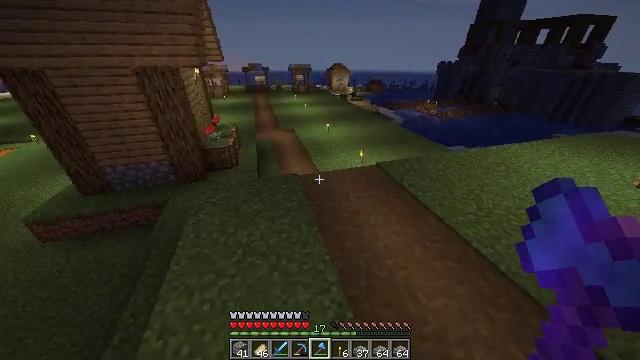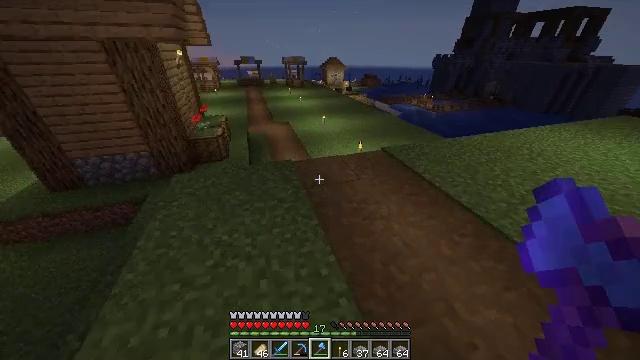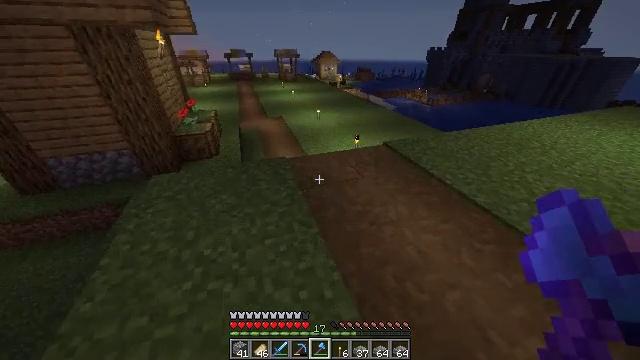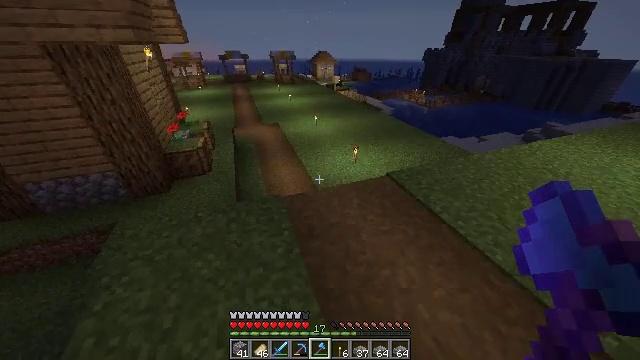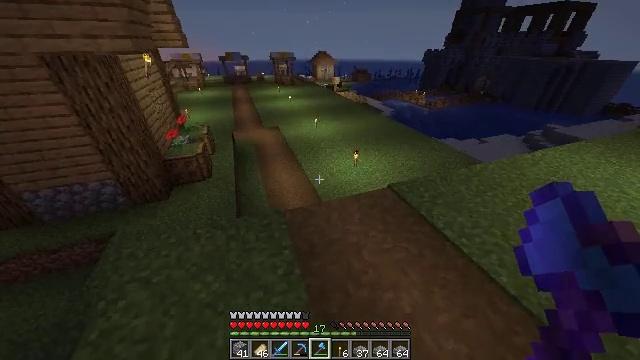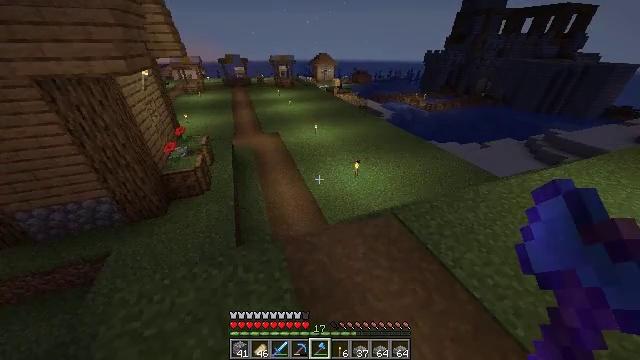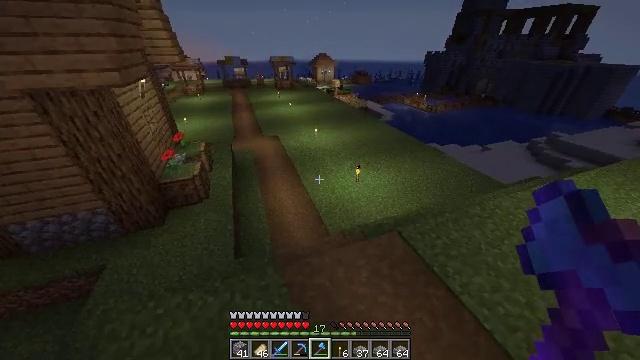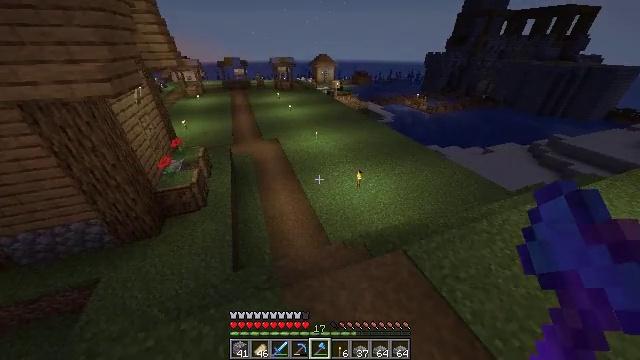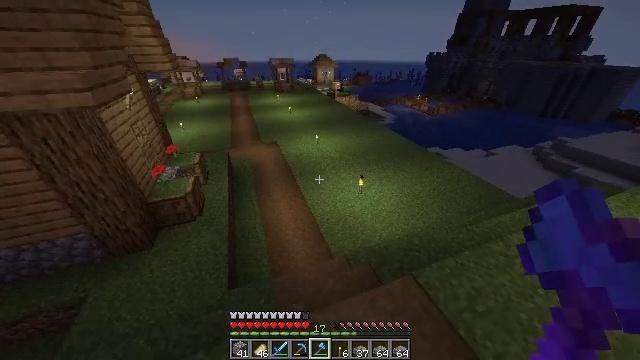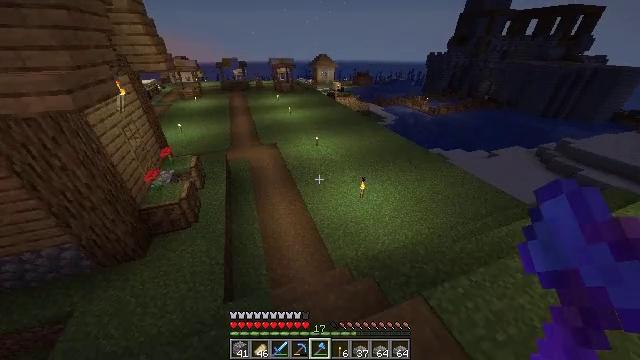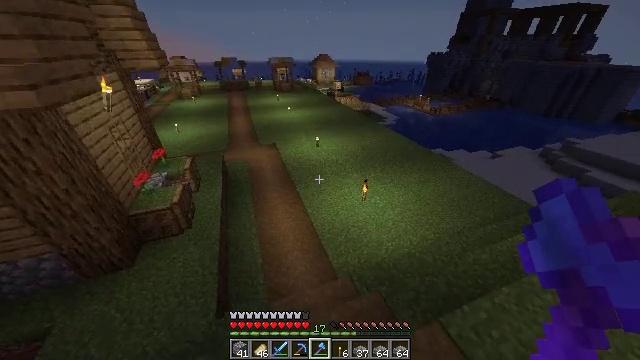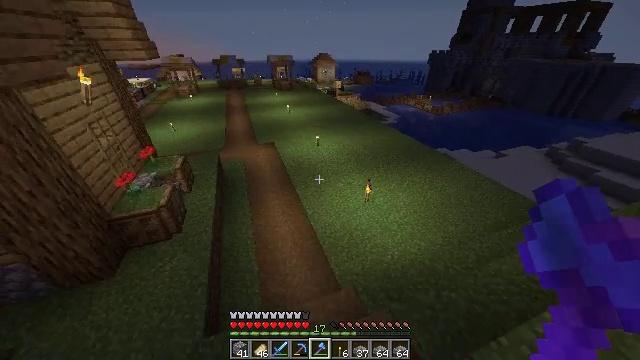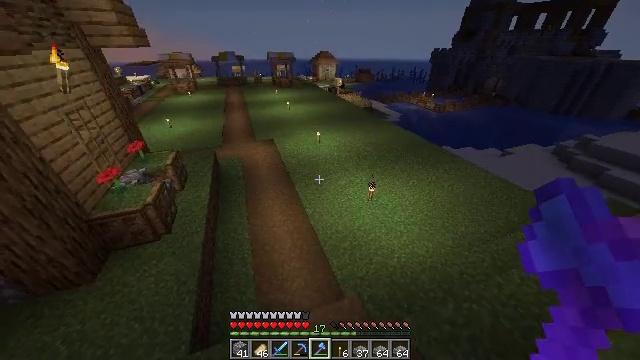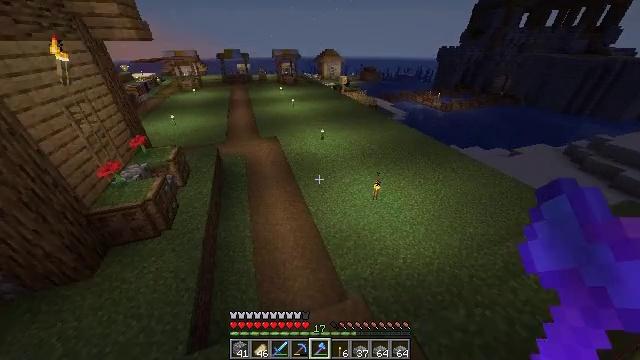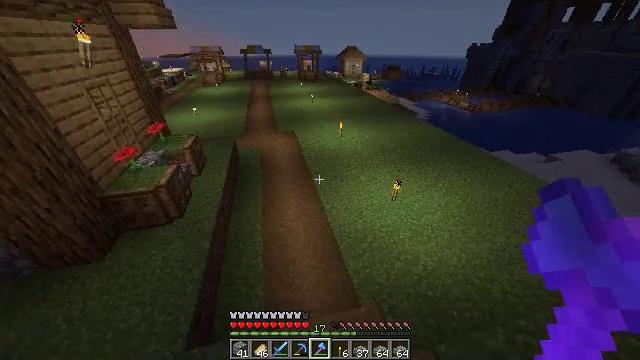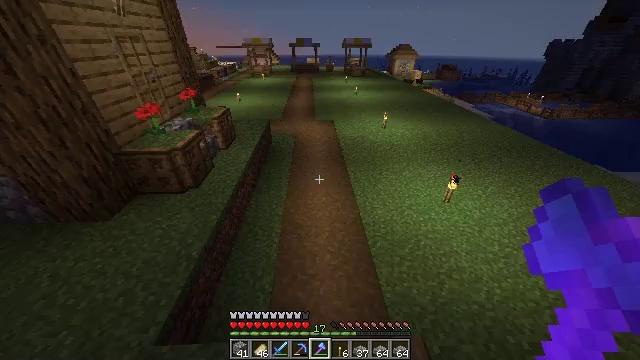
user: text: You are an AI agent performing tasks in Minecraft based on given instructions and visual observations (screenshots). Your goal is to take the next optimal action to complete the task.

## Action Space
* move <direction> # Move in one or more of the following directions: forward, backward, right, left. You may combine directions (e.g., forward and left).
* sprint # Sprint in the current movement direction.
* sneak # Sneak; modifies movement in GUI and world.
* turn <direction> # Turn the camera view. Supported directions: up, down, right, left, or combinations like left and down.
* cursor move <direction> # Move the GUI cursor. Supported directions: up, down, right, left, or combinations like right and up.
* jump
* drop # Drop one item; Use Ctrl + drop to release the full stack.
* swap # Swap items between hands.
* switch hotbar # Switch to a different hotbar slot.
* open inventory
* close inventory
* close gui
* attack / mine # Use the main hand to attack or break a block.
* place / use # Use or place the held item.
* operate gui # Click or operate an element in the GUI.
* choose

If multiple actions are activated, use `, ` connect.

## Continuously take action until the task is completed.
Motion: motion action
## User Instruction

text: Make oak planks with an oak log in your inventory.
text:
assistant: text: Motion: move forward, turn right, jump
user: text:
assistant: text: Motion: move forward, sprint, turn right and down, jump
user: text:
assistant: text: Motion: move forward, sprint, jump
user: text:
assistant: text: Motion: move forward, sprint, jump
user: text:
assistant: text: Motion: move forward, sprint, jump
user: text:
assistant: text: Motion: move forward, sprint, jump
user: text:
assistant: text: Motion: move forward, jump
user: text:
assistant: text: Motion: move forward, jump
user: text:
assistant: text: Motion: move forward, jump
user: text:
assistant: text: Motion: move forward, jump
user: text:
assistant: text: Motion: move forward, jump
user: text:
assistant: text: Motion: move forward, jump
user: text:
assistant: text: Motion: move forward, turn left, jump
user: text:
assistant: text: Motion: move forward, turn left, jump
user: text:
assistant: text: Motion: move forward, turn left, jump
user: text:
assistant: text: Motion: move forward, turn left and up, jump
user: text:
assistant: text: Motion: move forward, sprint, turn left and up, jump
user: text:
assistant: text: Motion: move forward, sprint, turn left, jump
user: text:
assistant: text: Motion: move forward, sprint, turn left and up, jump
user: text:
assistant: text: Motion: move forward, sprint, turn left and up, jump
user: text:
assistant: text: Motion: move forward, turn up, jump
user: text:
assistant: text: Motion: move forward, turn up, jump
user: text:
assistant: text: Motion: move forward, jump
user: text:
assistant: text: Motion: move forward, jump
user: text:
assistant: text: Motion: move forward, jump
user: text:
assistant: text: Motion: move forward, jump
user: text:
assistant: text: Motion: move forward, jump
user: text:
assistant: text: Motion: move forward, turn right, jump
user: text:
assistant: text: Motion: move forward, turn right, jump
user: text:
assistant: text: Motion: move forward, sprint, turn right, jump